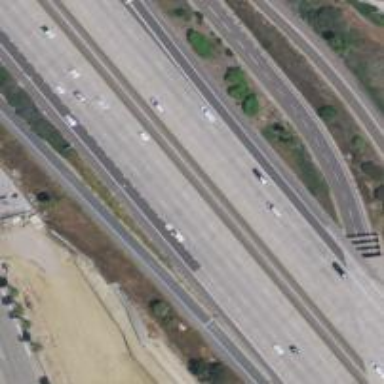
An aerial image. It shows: View of motorway.